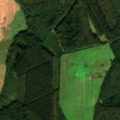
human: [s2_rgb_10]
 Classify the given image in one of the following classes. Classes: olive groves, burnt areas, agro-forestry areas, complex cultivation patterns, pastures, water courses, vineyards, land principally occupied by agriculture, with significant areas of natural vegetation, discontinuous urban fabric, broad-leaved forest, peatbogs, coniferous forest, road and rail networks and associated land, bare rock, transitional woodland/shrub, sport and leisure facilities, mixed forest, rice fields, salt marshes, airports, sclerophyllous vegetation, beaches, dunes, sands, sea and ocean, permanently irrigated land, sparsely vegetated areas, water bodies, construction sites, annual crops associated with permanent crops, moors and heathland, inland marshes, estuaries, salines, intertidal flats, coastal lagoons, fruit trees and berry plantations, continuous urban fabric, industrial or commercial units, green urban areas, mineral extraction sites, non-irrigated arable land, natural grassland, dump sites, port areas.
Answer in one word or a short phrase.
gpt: non-irrigated arable land, broad-leaved forest, coniferous forest, mixed forest